Question: I am trying to convert a video into images with ffmpeg, and then reading these images in a Java program which converts them to a file (that is just for testing, I know ffmpeg can do it too). This works fine for the most part, except that some images become scrambled by ffmpeg and I have no idea why. Is it something wrong with my code, or is it a ffmpeg quirk?
ffmpeg somestimes recover after this strange conversion, while other times it continues to produce garbage. This is how a good and a bad image looks, taken a second in between:
This is the code I'm using.
'''
process = new ProcessBuilder(ffmpeg, "-i", "C:\myvideo.mpeg", "-r", "1", "-f", "image2pipe", "-c", "png", "-").start();
imageStream = process.getInputStream();
BufferedImage imageBuffer = ImageIO.read(imageStream);
while(imageStream.available() > 0)
{
try
{
imageBuffer = ImageIO.read(imageStream);
}
catch (Exception e)
{
e.printStackTrace();
}
if(imageBuffer != null)
{
try
{
File outputfile = new File("c:\image.png");
ImageIO.write(imageBuffer, "png", outputfile);
}
catch (IOException e)
{
e.printStackTrace();
}
}
}
'''
I do get some Java stack traces that might give some useful info. They refer to JPEG, although I'm using PNG for output.
'''
javax.imageio.IIOException: Unsupported JPEG process: SOF type 0xc7
at com.sun.imageio.plugins.jpeg.JPEGImageReader.readImageHeader(Native Method)
at com.sun.imageio.plugins.jpeg.JPEGImageReader.readNativeHeader(Unknown Source)
at com.sun.imageio.plugins.jpeg.JPEGImageReader.checkTablesOnly(Unknown Source)
at com.sun.imageio.plugins.jpeg.JPEGImageReader.gotoImage(Unknown Source)
at com.sun.imageio.plugins.jpeg.JPEGImageReader.readHeader(Unknown Source)
at com.sun.imageio.plugins.jpeg.JPEGImageReader.readInternal(Unknown Source)
at com.sun.imageio.plugins.jpeg.JPEGImageReader.read(Unknown Source)
at javax.imageio.ImageIO.read(Unknown Source)
at javax.imageio.ImageIO.read(Unknown Source)
at FilmConverter$1.run(FilmConverter.java:178)
javax.imageio.IIOException: Bogus DQT index 6
at com.sun.imageio.plugins.jpeg.JPEGImageReader.readImageHeader(Native Method)
at com.sun.imageio.plugins.jpeg.JPEGImageReader.readNativeHeader(Unknown Source)
at com.sun.imageio.plugins.jpeg.JPEGImageReader.checkTablesOnly(Unknown Source)
at com.sun.imageio.plugins.jpeg.JPEGImageReader.gotoImage(Unknown Source)
at com.sun.imageio.plugins.jpeg.JPEGImageReader.readHeader(Unknown Source)
at com.sun.imageio.plugins.jpeg.JPEGImageReader.readInternal(Unknown Source)
at com.sun.imageio.plugins.jpeg.JPEGImageReader.read(Unknown Source)
at javax.imageio.ImageIO.read(Unknown Source)
at javax.imageio.ImageIO.read(Unknown Source)
at FilmConverter$1.run(FilmConverter.java:178)
javax.imageio.IIOException: Unsupported JPEG process: SOF type 0xce
at com.sun.imageio.plugins.jpeg.JPEGImageReader.readImageHeader(Native Method)
at com.sun.imageio.plugins.jpeg.JPEGImageReader.readNativeHeader(Unknown Source)
at com.sun.imageio.plugins.jpeg.JPEGImageReader.checkTablesOnly(Unknown Source)
at com.sun.imageio.plugins.jpeg.JPEGImageReader.gotoImage(Unknown Source)
at com.sun.imageio.plugins.jpeg.JPEGImageReader.readHeader(Unknown Source)
at com.sun.imageio.plugins.jpeg.JPEGImageReader.readInternal(Unknown Source)
at com.sun.imageio.plugins.jpeg.JPEGImageReader.read(Unknown Source)
at javax.imageio.ImageIO.read(Unknown Source)
at javax.imageio.ImageIO.read(Unknown Source)
at FilmConverter$1.run(FilmConverter.java:178)
java.lang.RuntimeException: New BMP version not implemented yet.
at com.sun.imageio.plugins.bmp.BMPImageReader.readHeader(Unknown Source)
at com.sun.imageio.plugins.bmp.BMPImageReader.read(Unknown Source)
at javax.imageio.ImageIO.read(Unknown Source)
at javax.imageio.ImageIO.read(Unknown Source)
at FilmConverter$1.run(FilmConverter.java:178)
'''
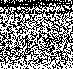
Answer: I had the same problem and had a look in FFmpeg's output. Between the actual PNG data, FFmpeg seems to write additional bytes (most times 16 bytes), including the string "END". I'm no expert in the PNG file format, maybe these bytes actually belong to PNG, but ImageIO does not read them. So, the offset of the next PNG image is incorrect and the ImageIO reader runs into problems sooner or later.
A helpful discussion is <URL> . It states that ImageIO has problems to read multiple images within one stream. It contains a solution for this problem, however without the mentioned additional bytes between the PNG images.
I could solve the problem by doing the following:
1. wrap the FFmpeg output into a BufferedInputStream
2. mark the stream
3. for each image, go to the beginning of the next PNG header, i.e. skip all bytes until you find the PNG header 0x89, 0x50, 0x4E, 0x47, 0x0D, 0x0A, 0x1A, 0x0A. Reset and skip the stream until it is back on the first byte of the header (0x89)
4. read the image like in the linked post (ImageIO.createImageInputStream, ImageReader, ...)
5. skip all the bytes of the PNG image (getStreamPosition) and again mark the stream
6. continue with step 3